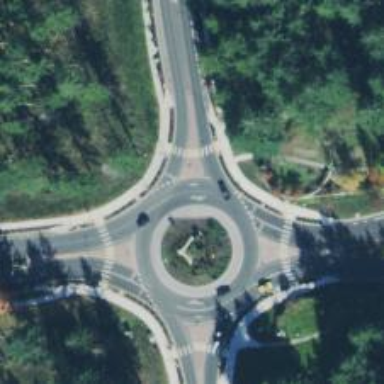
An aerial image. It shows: Roundabout at tertiary road junction.